Question: In a nutshell I'm looking for my dotted box image to fill the view. I had 60x60 image Buttons in my medium screen layout. In my large screen layout my buttons have appeared tiny so I've increased them to 100x100. The images within these buttons will not stretch. Is it possible to stretch these images or replace them with bigger ones?

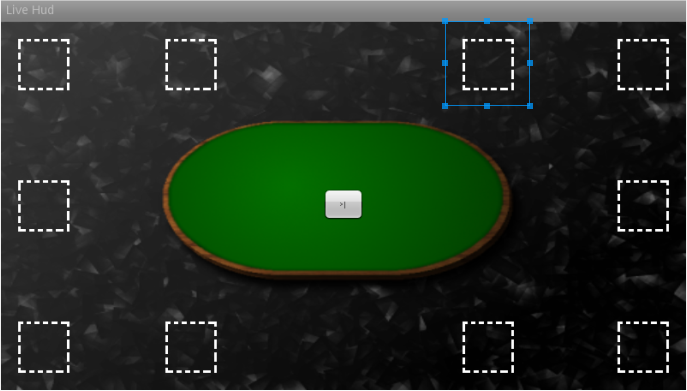
Answer: This combined with specifiying your own dimensions rather than wrap_content does the job.
'''
android:scaleType="fitXY"
'''